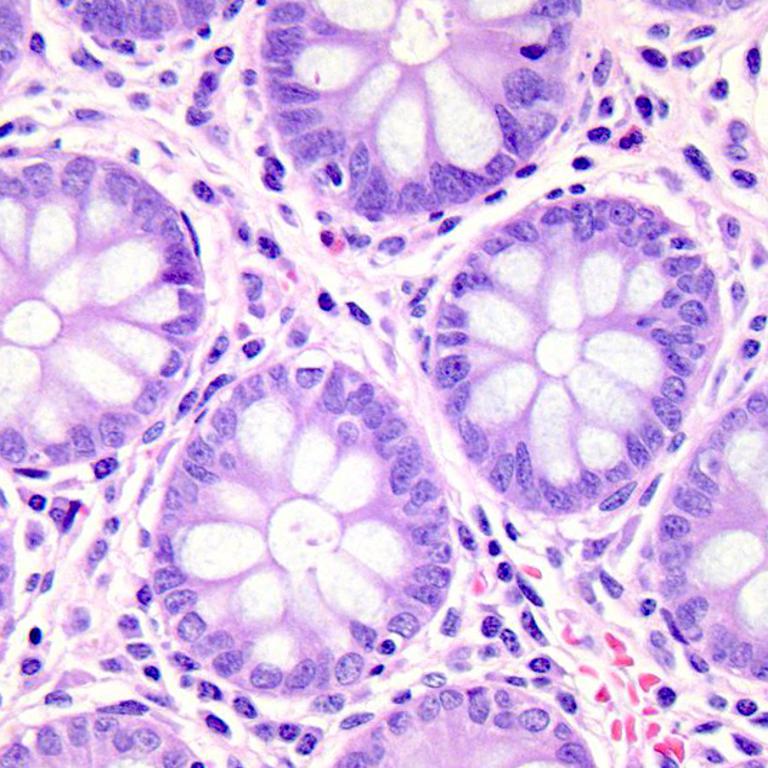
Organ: colon
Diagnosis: benign